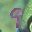
Label: 9